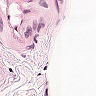
Metastatic tissue present: no